Aerial crown-view tile of a tropical tree (Barro Colorado Island, Panama), acquired 20241216:
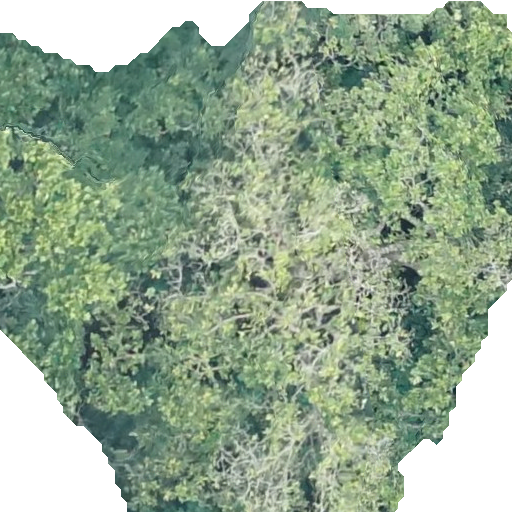
Species: Anacardium excelsum
GBIF accepted scientific name: Anacardium excelsum
Crown area: 373.742 m²